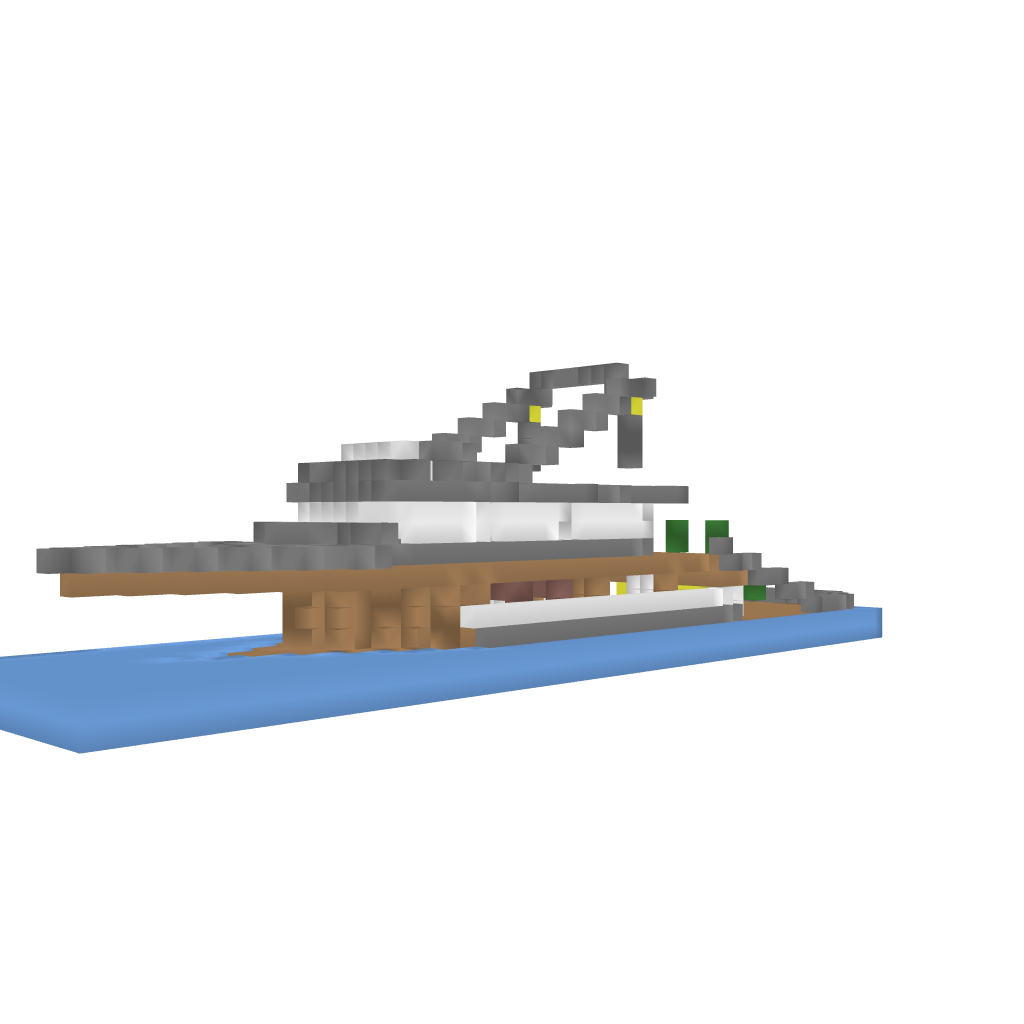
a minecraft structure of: Medium Sized Yacht bad low quality